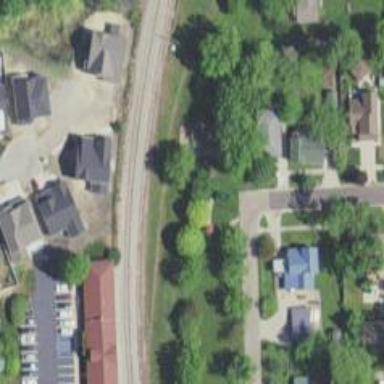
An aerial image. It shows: Railway siding for service.